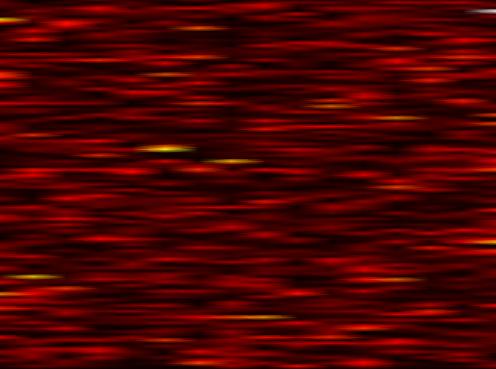
Label: UFMC